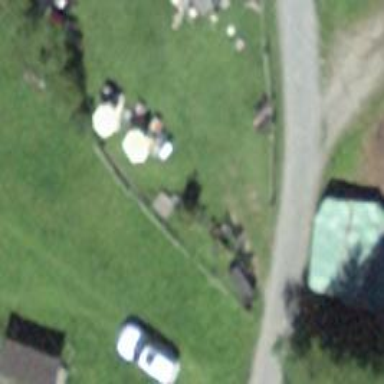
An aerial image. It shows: Isolated dwelling in remote location.